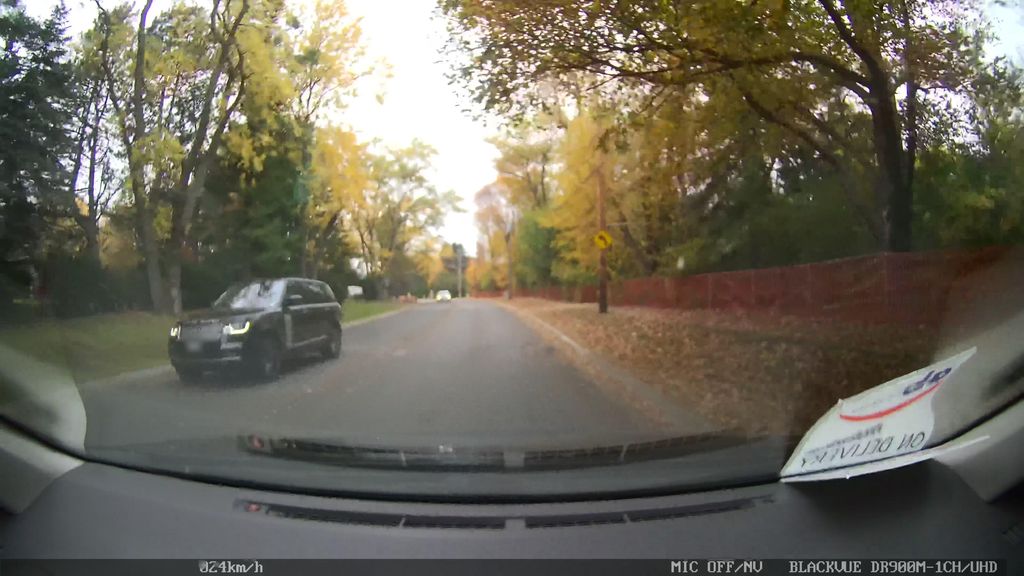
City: toronto